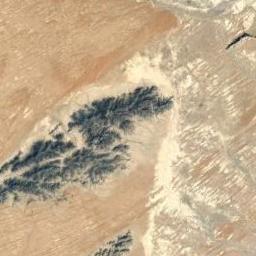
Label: desert